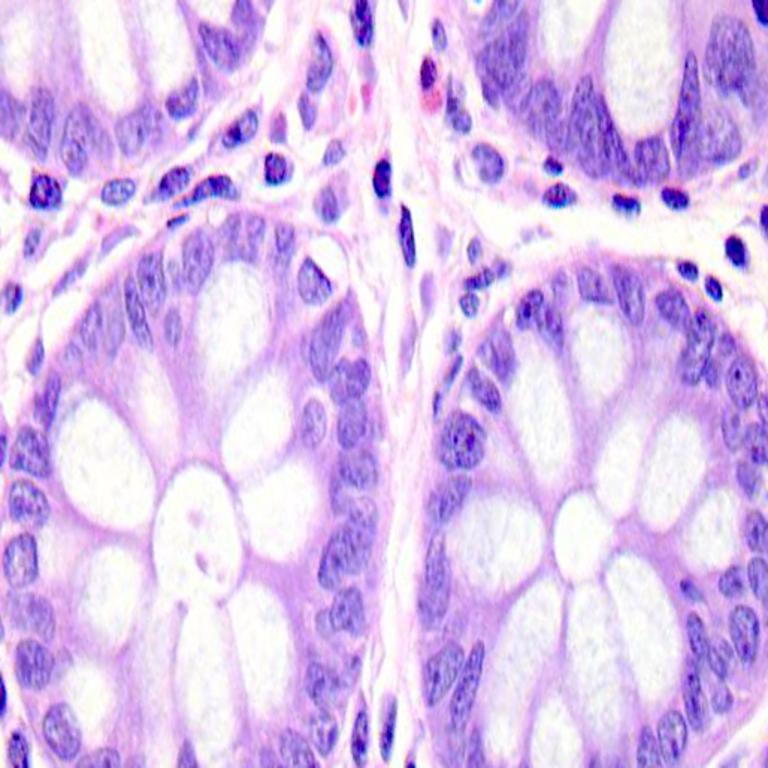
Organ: colon
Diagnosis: benign